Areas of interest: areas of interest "Park Square"
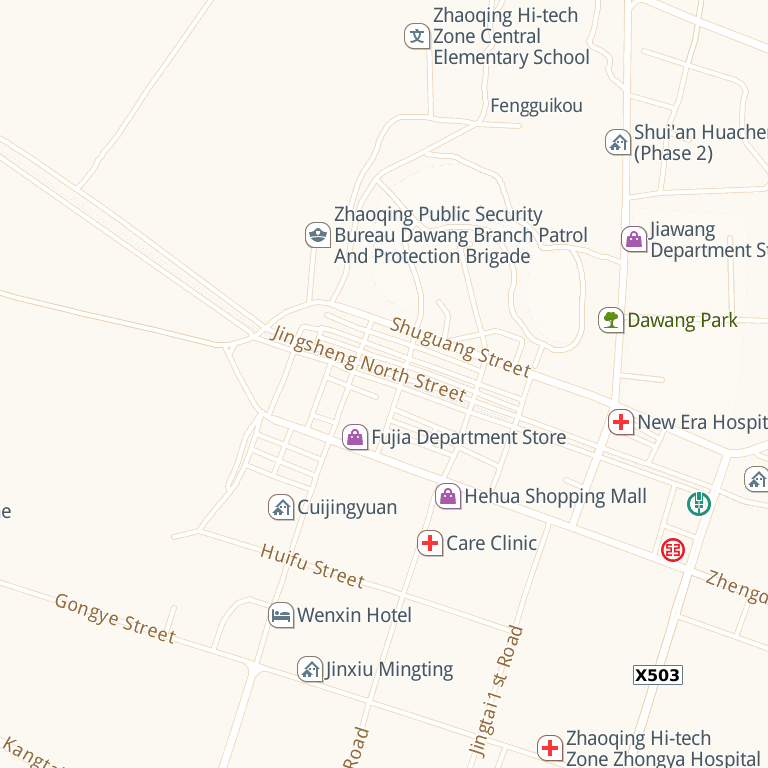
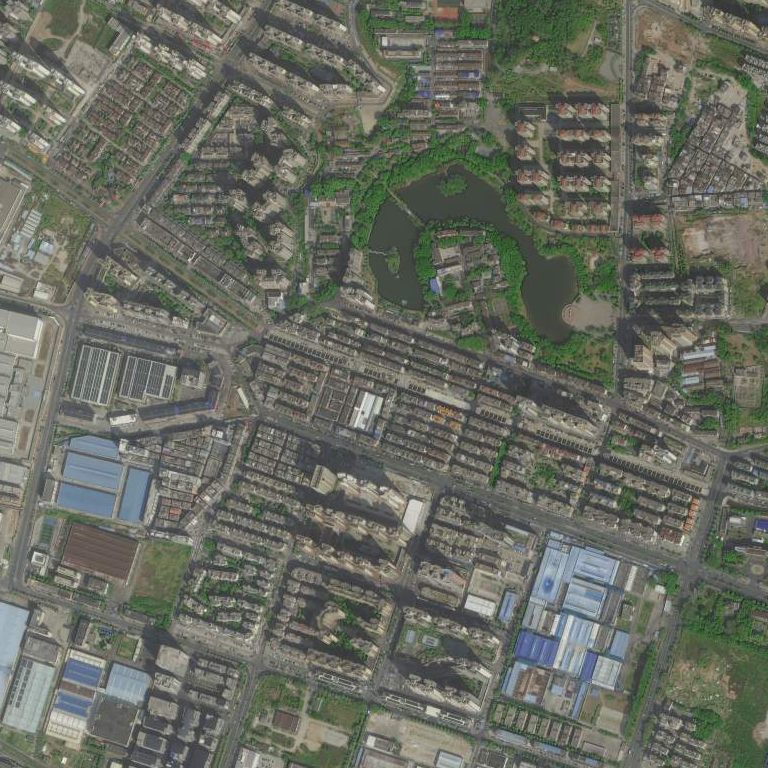